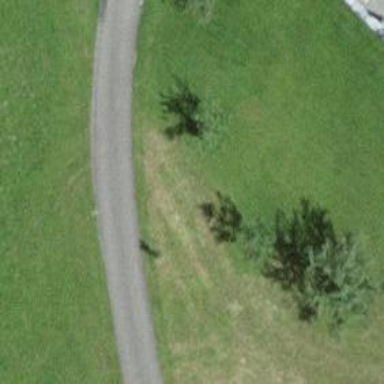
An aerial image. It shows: Single tag "natural: tree."